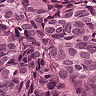
Metastatic tissue present: yes